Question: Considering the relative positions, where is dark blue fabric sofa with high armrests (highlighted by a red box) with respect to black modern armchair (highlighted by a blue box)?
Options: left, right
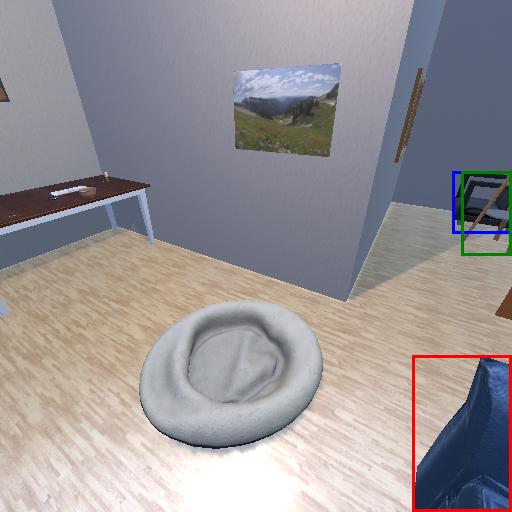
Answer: left